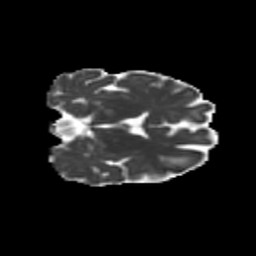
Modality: MD
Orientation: coronal
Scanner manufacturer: siemens
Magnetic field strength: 3 T
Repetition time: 9.2 s
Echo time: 0.084 s